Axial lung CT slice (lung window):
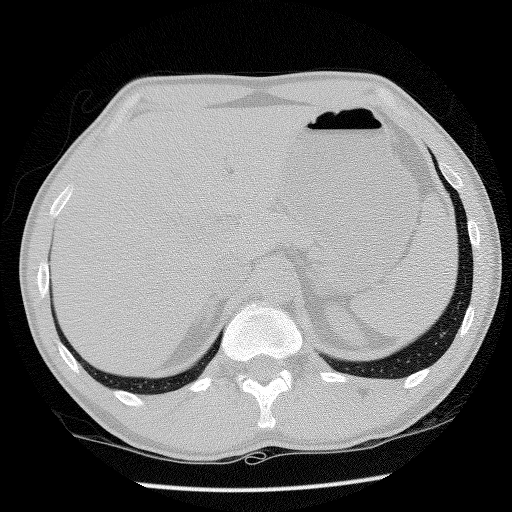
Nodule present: no